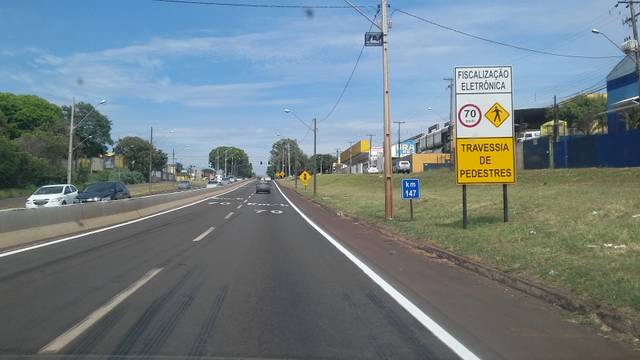
Region: Brazil
Coordinates: -23.293, -51.132